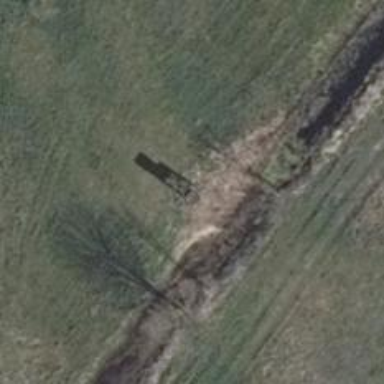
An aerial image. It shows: Hunting stand.